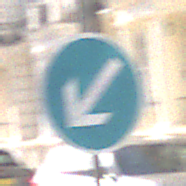
Verkehrszeichen: VorgeschriebeneVorbeifahrtLinks
Umgebung: Outdoor, Urban
Tageszeit: MorningAfternoon
Wetter: PartlyCloudy
Licht: Natural
Jahreszeit: NotSpecified
Kontrast: HighContrast